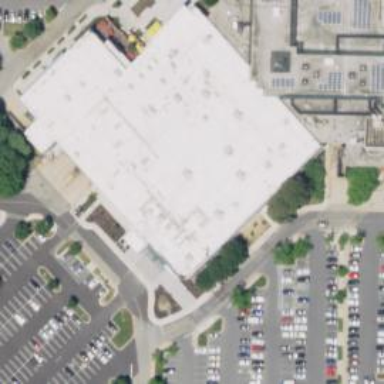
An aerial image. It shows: Supermarket.